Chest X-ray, PA view. Patient: 59 years old, sex M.
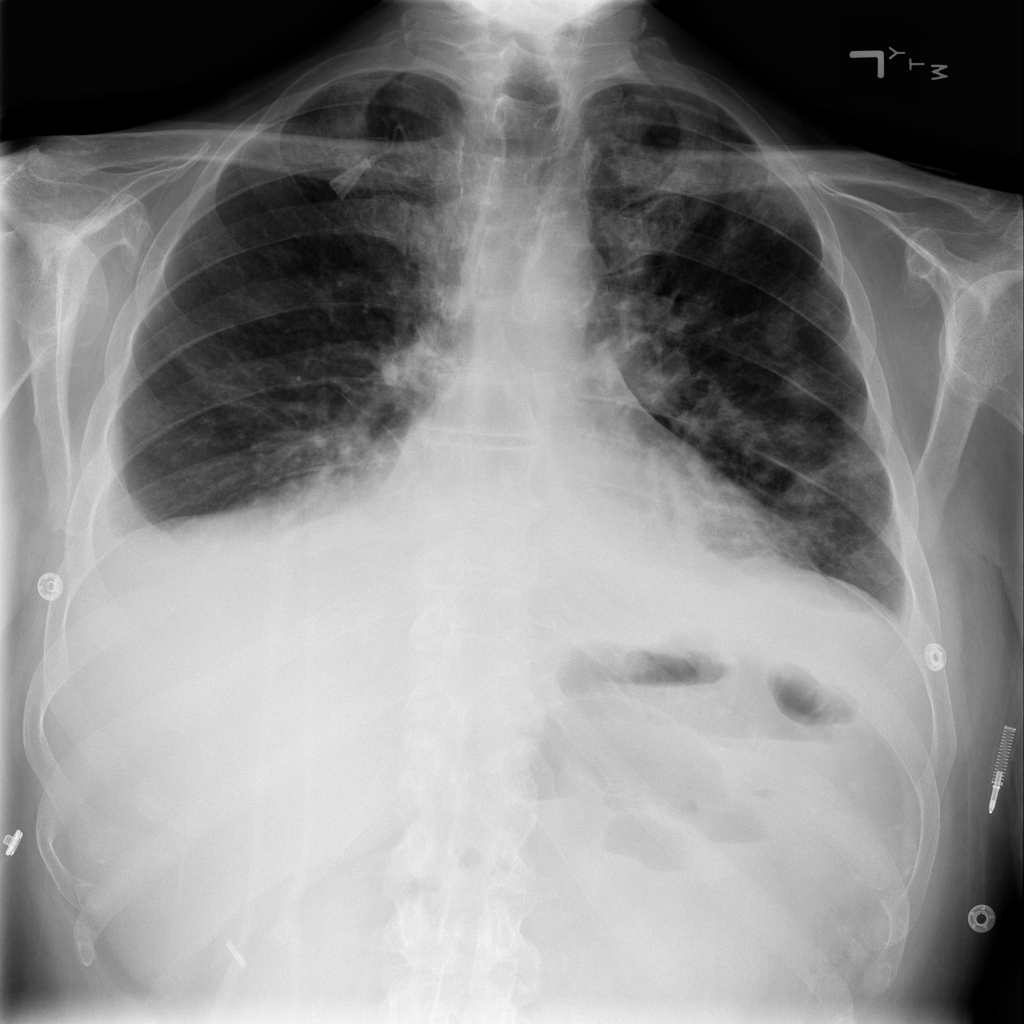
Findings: Effusion